Question: I have a listview .I disabled the scrolling in listview. I have 2 image buttons at the starting and ending of the listview. Now what i want is
1) By clicking those buttons the list view should move up/down accordingly and it should move one row up/down at each button click.
2) I don't know how to add the image buttons inside the listview. I tried of adding header and footer but i cannot.
Any my layout needs to be like
As am a newbiew help me achieving the above two. I created my listview based on <URL> link.
Thanks in advance
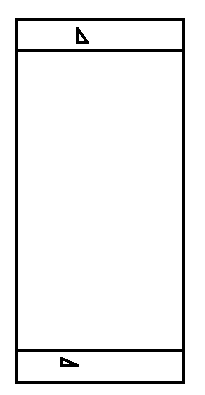
Answer: Make 'RelativeLayout' and put 'listView' and two 'ImageView's as suggested by @Terril Thomas in comment. Also when listView is loaded you can perform an action on those buttons like
'''
listView.smoothScrollToPosition("row_no");
'''
for smooth scrolling, alternatively you can also scroll like
'''
listView.setSelection("row_no");
'''
you just have to do something like, if you click on then you need to the and call 'listView.smoothScrollToPosition("incremented number");' also check for condition 'if("incremented number" < listView.size())' then only you have to scroll to that position. And for top image opposite to this i.e. decrement the & check 'if("decremented number" > 0)', if true then scroll to decremented number!
For UI you may create a RelativeLayout and you can put:
'''
<ImageButton
android:id="@+id/scrollUp"
android:layout_alignParentTop="true"
android:clickable="true"
android:layout_width="match_parent"
android:layout_height="40dp"
android:background="@android:color/holo_blue_dark"/>
<ListView
android:layout_margin="5dp"
android:layout_below="@id/scrollUp"
android:layout_above="@+id/scrollDown"
android:id="@+id/listView"
android:layout_width="match_parent"
android:layout_height="match_parent">
</ListView>
<ImageButton
android:id="@+id/scrollDown"
android:layout_alignParentBottom="true"
android:clickable="true"
android:layout_width="match_parent"
android:layout_height="40dp"
android:background="@android:color/holo_blue_dark"/>
'''
This will result into:

Hope you got what I mean.
for more information on header and footer for 'ListView' check for: <URL>